Interaction volume radius: 5 \u00c5
Interaction volume height: 10 \u00c5
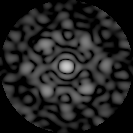
Disorder parameter: 0.5502